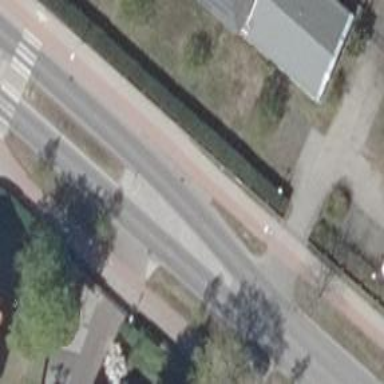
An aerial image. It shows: Secondary road with asphalt surface. There is cycle track on the right side of the road.